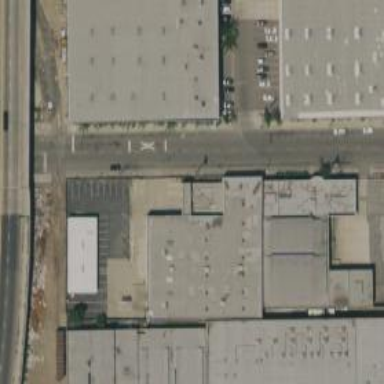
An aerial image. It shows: Warehouse building.